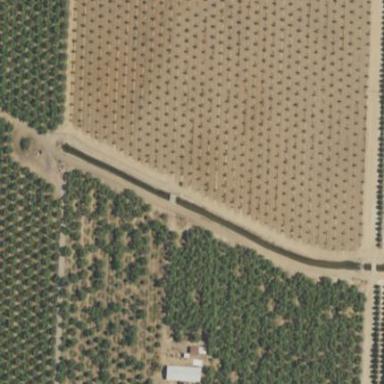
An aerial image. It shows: Orchard filled with almond trees.